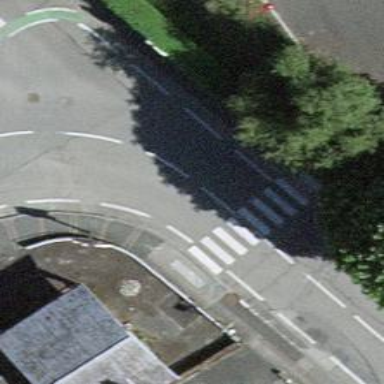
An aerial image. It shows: Uncontrolled road crossing.